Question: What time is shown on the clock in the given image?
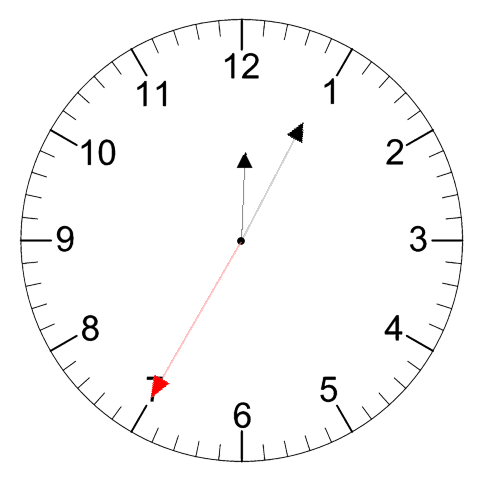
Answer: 12:04:35